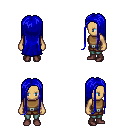
a pixel art fantasy rpg character, female body template, human, tanned skin, leather chest armor, teal pants, blue extra-long hairstyle, maroon shoes, four views (front, back, left, right), 2x2 character sprite sheet, small pixel art, hard edges, no anti-aliasing